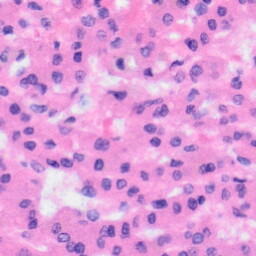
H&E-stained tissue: Liver